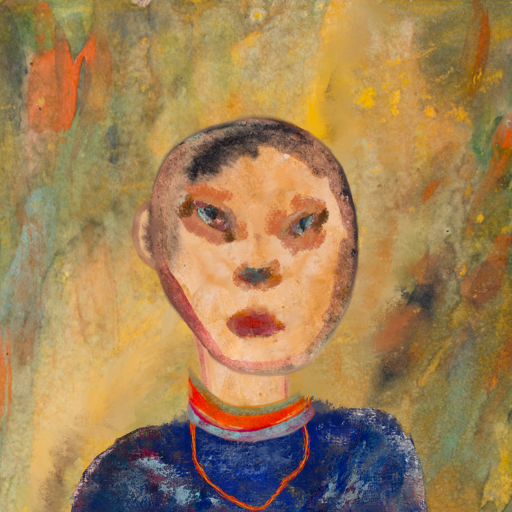
Background: Comrade, Head And Neck Front: Childish, Face Front: Boggyland, Bust: Irani, Hair Front: Blank, Head Accessory: Blank, Second Necklace: Gypsy_Mother_2, Necklace: Sisters, Baby: Blank